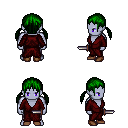
a pixel art fantasy rpg character, male body template, dark elf, purple skin, red robe, metal pants, green twin-tailed hairstyle, brown shoes, dagger, four views (front, back, left, right), 2x2 character sprite sheet, small pixel art, hard edges, no anti-aliasing